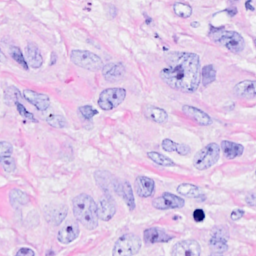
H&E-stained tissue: Breast